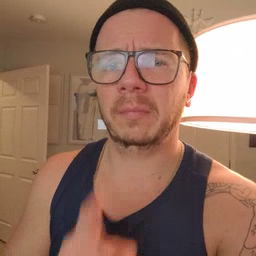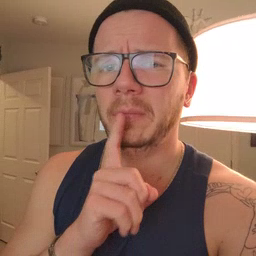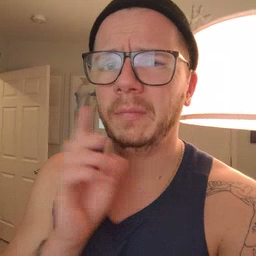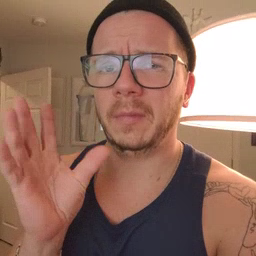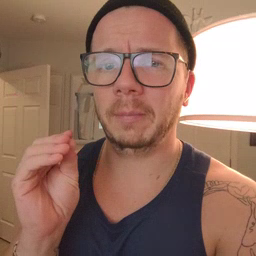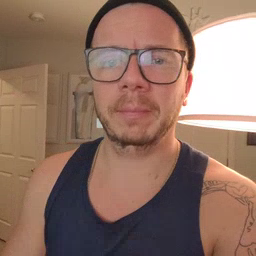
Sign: lamp